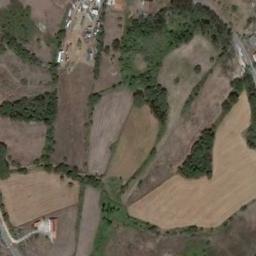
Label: terrace